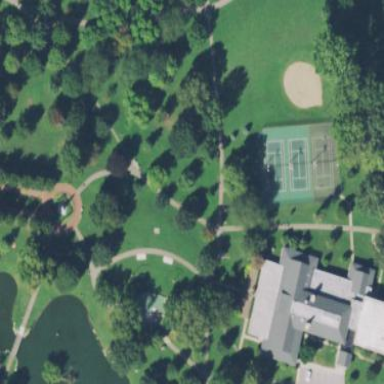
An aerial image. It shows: Park.